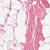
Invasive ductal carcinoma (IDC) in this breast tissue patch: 0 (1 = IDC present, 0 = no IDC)